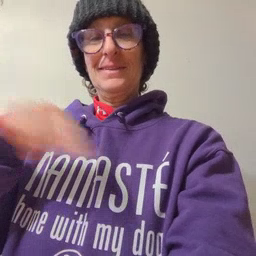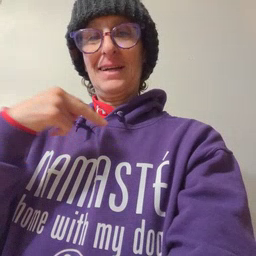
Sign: dance